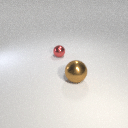
large brown metal sphere to the right of small red metal sphere